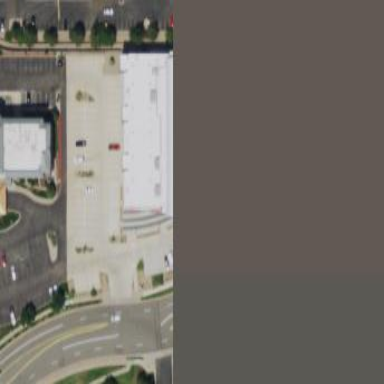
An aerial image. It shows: Commercial building.